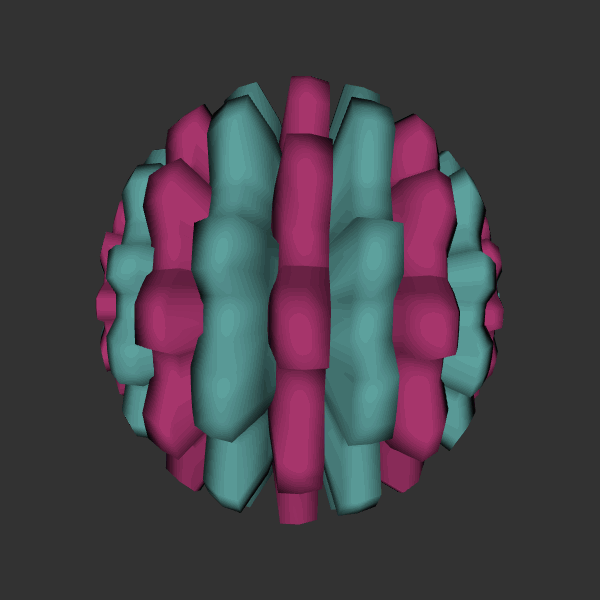
Background: dark